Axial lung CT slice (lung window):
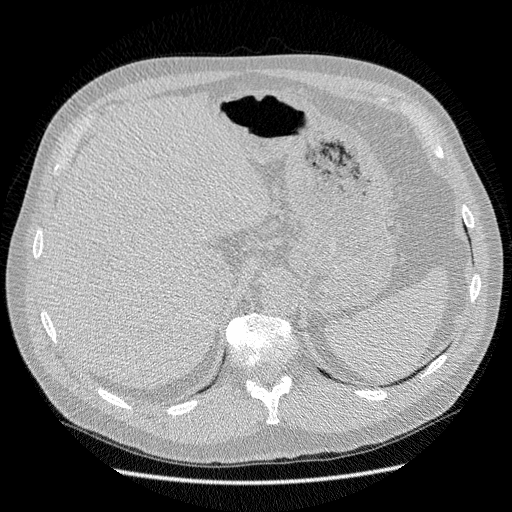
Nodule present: no